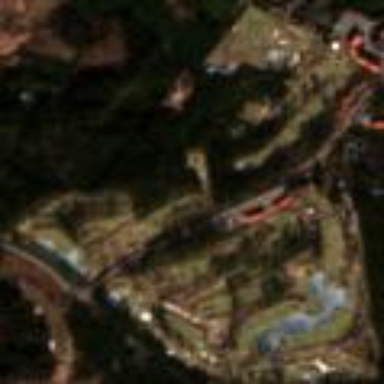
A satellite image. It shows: Golf course.